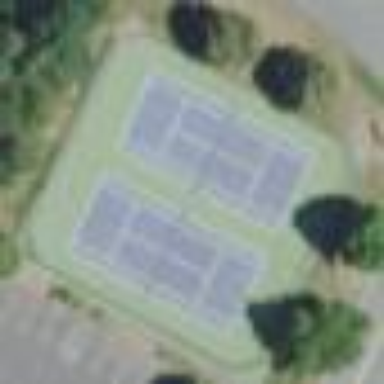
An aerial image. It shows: Paved tennis court.